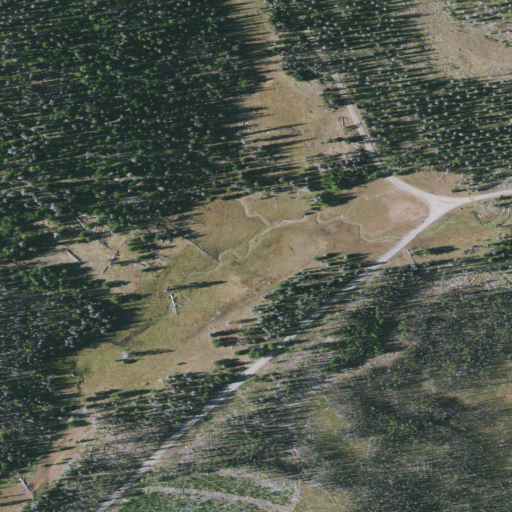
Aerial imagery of plain(s) in Oregon named Elk Flat containing evergreen forest, shrub, grassland, and woody wetlands